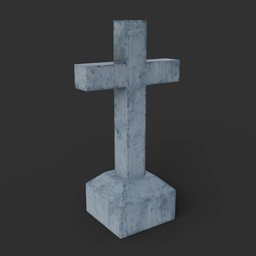
Label: decoration